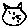
Label: cat